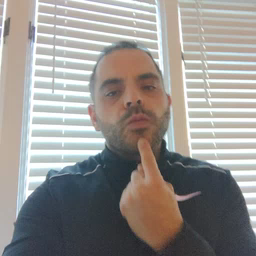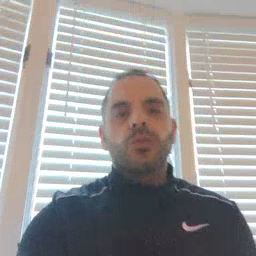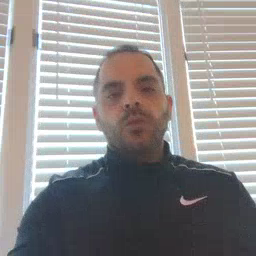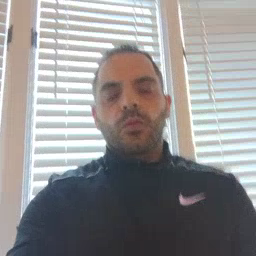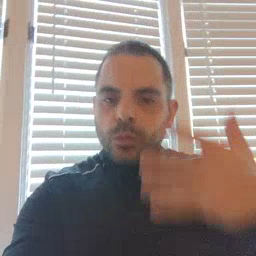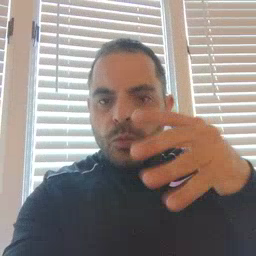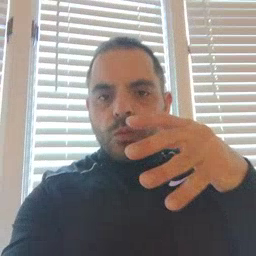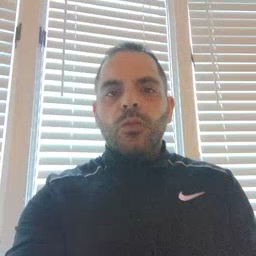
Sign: finish